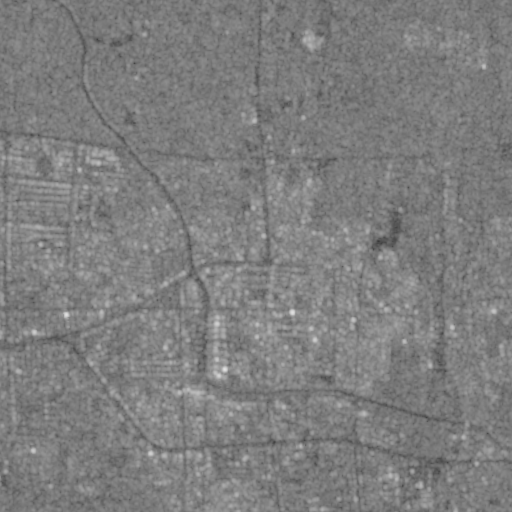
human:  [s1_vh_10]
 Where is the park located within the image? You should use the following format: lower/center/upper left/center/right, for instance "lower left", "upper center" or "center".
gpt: The park is located in the center right of the image.
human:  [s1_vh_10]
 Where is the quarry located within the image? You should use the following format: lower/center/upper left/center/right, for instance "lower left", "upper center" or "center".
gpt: There is no quarry in the image.

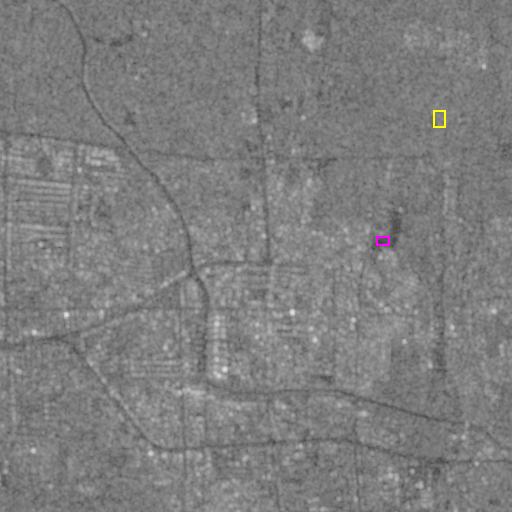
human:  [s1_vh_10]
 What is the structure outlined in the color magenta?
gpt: The structure outlined in magenta is a park.
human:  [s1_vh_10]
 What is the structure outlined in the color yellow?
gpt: The structure outlined in yellow is a power substation.
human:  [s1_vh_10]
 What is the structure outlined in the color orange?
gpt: There is no orange outline.